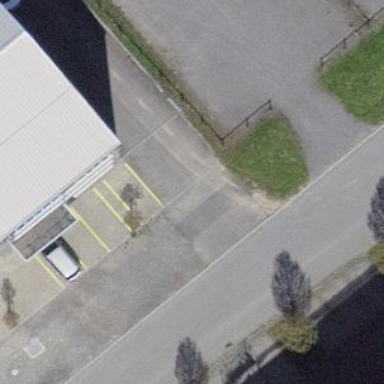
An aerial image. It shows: Parking area with surface.